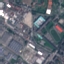
Land use / land cover class: Industrial